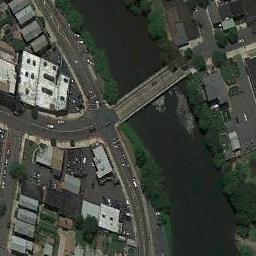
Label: bridge